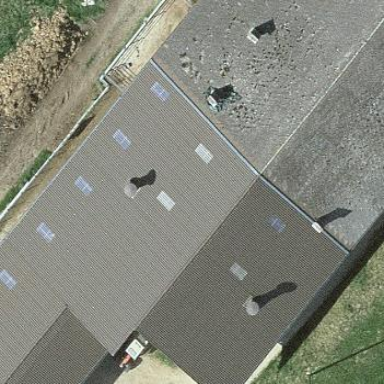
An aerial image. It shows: Rural barn.